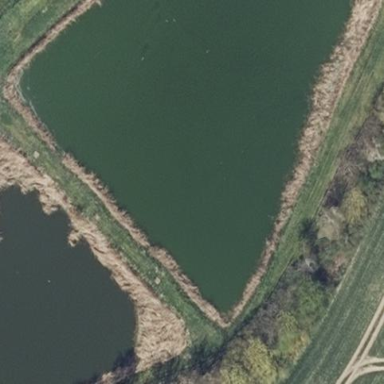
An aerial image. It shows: Body of wastewater.